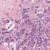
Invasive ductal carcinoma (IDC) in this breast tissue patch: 1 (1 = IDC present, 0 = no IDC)